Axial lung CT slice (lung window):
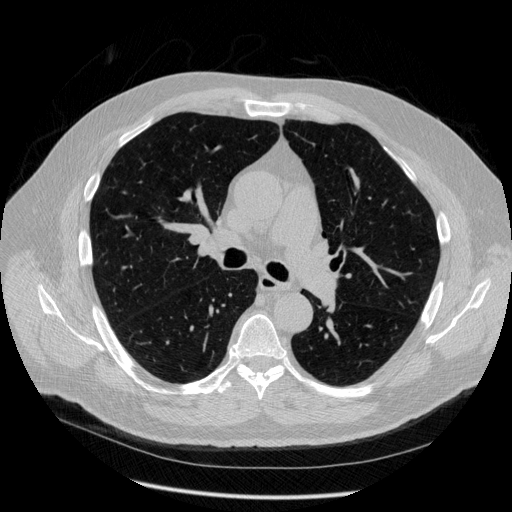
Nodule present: no